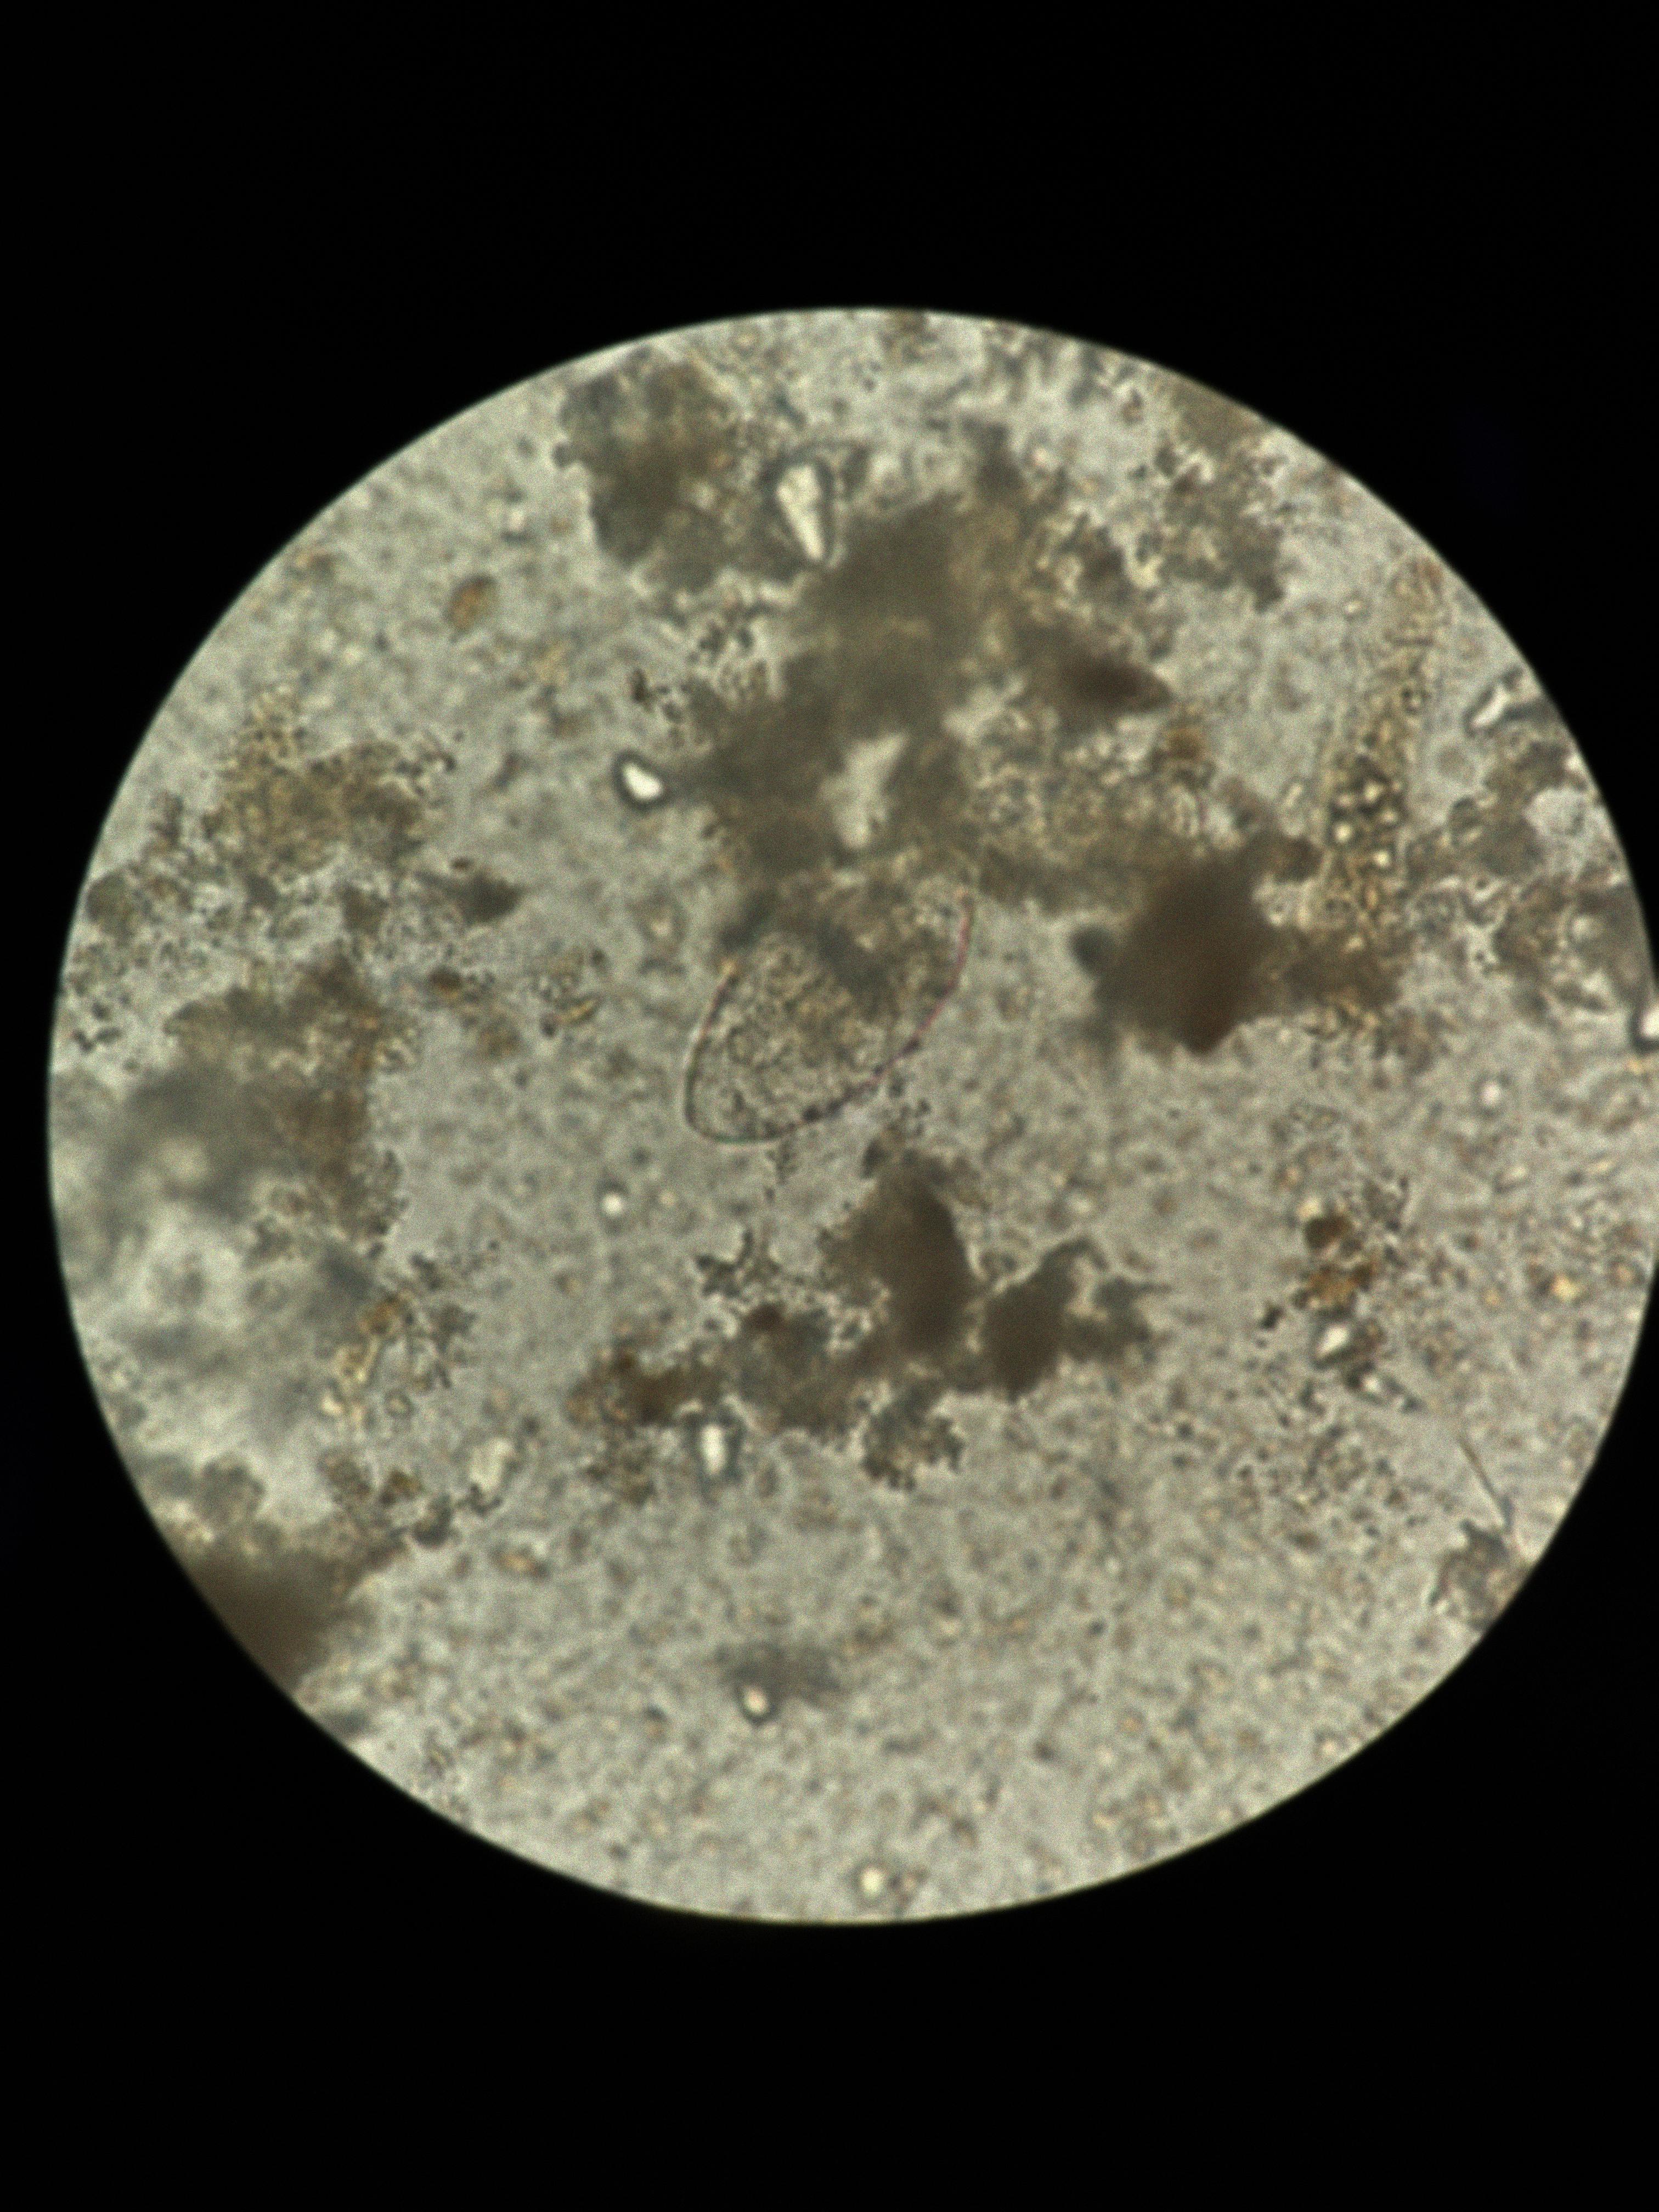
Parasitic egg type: Fasciolopsis buski